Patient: sex M, age 35
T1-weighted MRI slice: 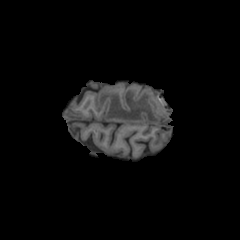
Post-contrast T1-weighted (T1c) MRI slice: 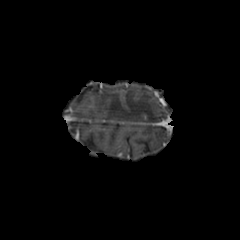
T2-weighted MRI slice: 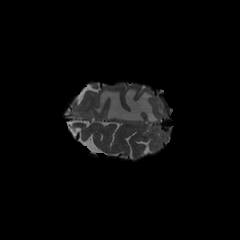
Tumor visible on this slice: yes
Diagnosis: Glioblastoma, IDH-wildtype
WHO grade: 4